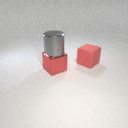
large gray metal cylinder above large red metal cube